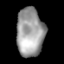
Tissue: lung
Cell type: Epithelial cells
Senescence score: 0.2288
Nuclear area (px): 1292
Mean DAPI intensity: 158.157